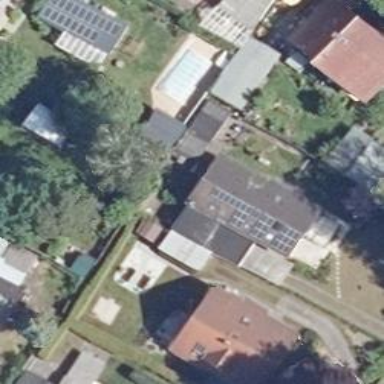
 consisting of solar photovoltaic panels."